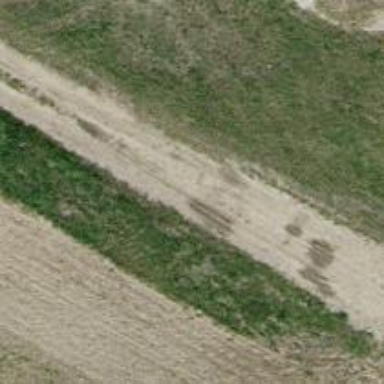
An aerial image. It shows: Dirt track with grade 3 quality.